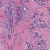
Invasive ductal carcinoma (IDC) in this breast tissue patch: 1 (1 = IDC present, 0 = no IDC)